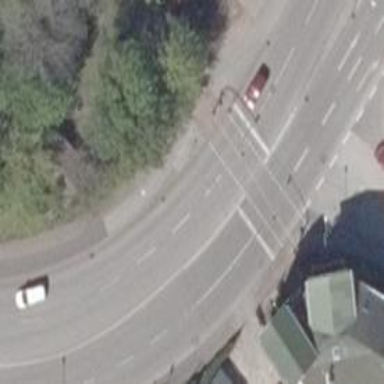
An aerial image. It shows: Road with traffic signals.